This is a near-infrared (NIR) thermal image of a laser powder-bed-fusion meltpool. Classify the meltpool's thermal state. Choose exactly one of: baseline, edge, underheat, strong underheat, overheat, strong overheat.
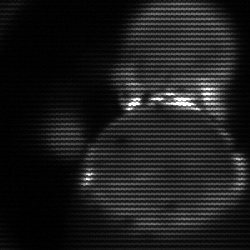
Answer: edge